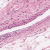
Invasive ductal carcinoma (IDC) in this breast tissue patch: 0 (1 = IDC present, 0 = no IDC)